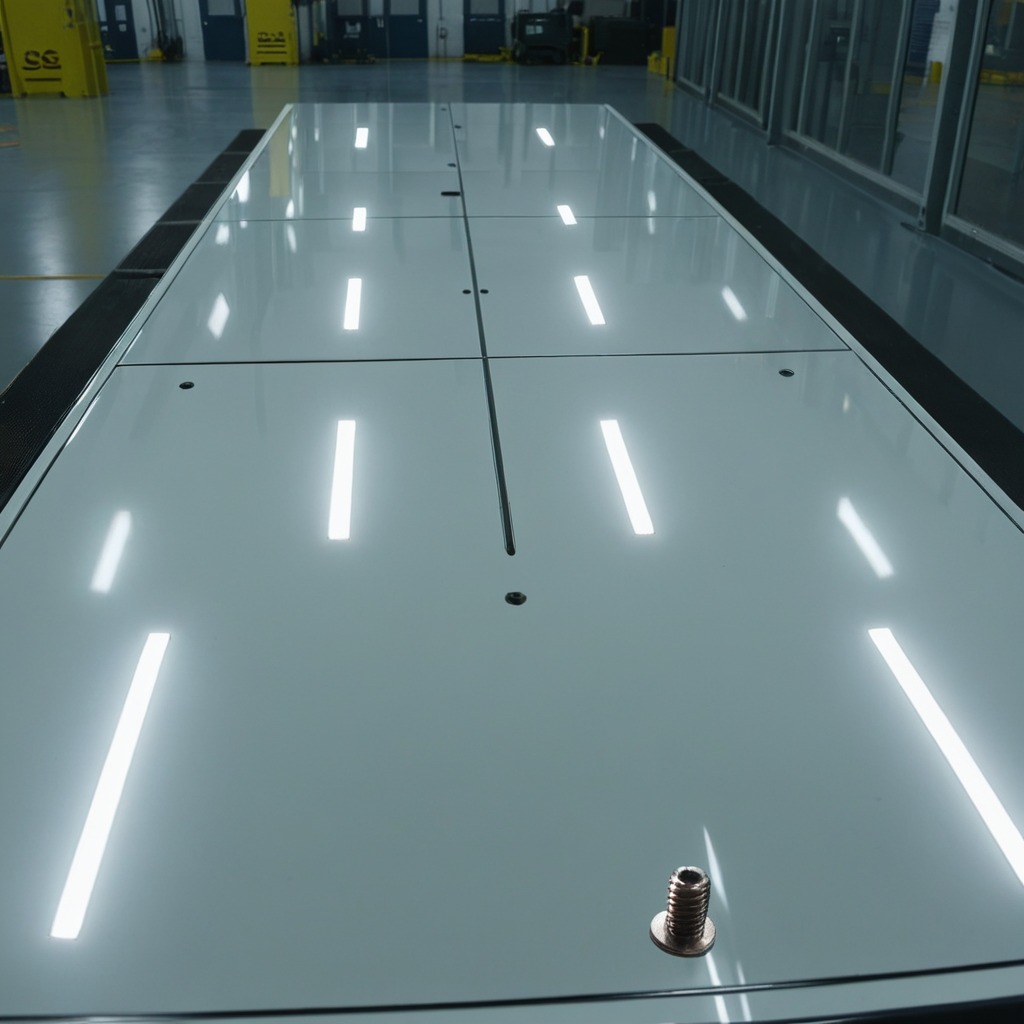
A metal screw is lying on a high-gloss table in a ship maintenance bay industrial lighting.